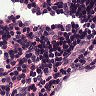
Metastatic tissue present: no